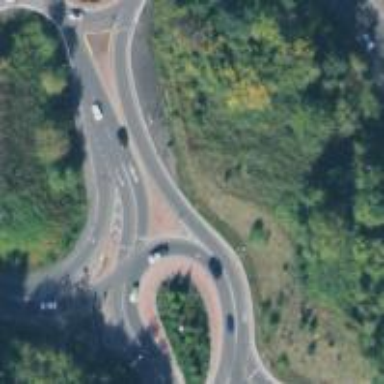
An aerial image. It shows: Secondary road with asphalt surface leading to roundabout.